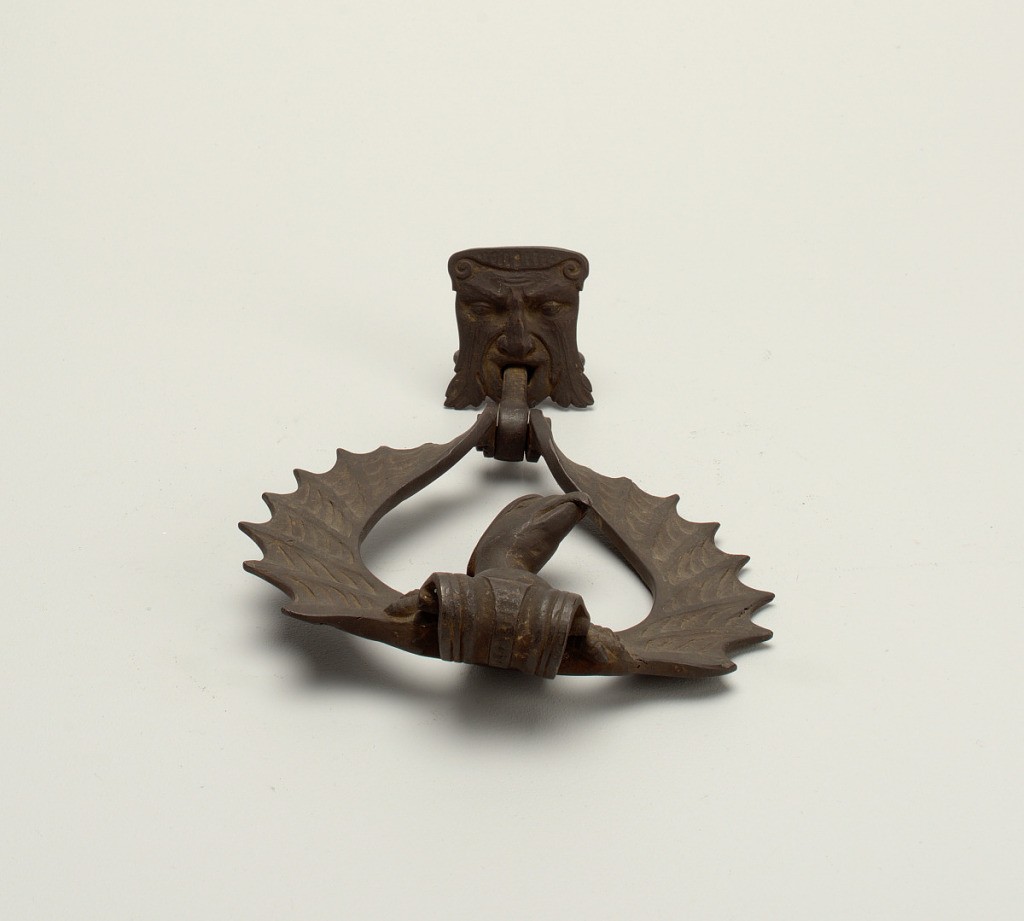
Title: Door knocker
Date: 16th century
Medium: Bronze
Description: Door knocker. Plate in the form of a grotesque face. Handle is a bird with outstretched wings.